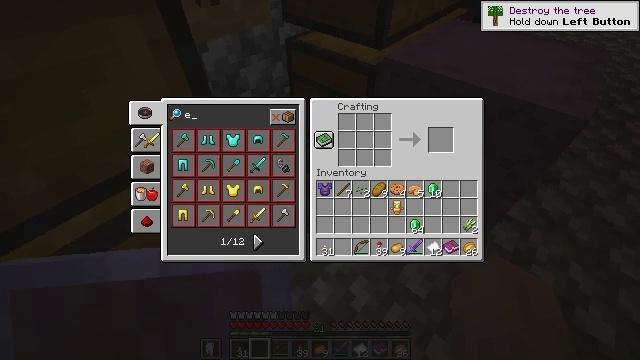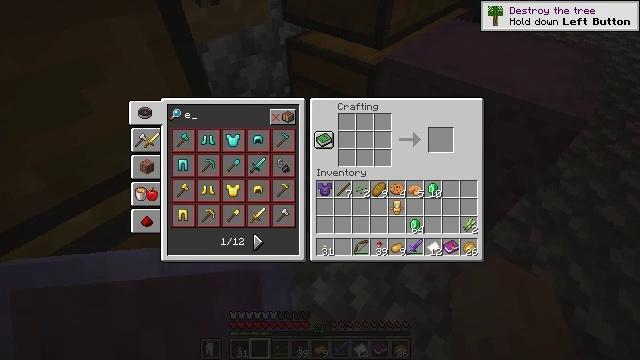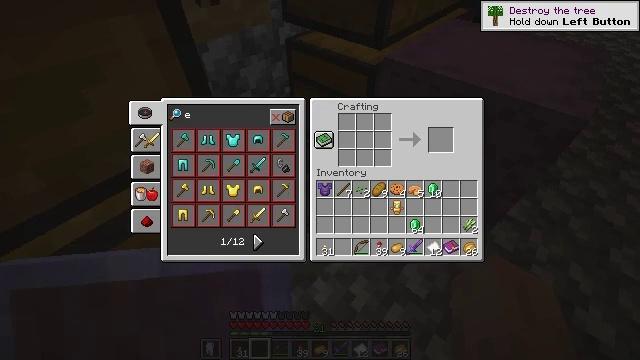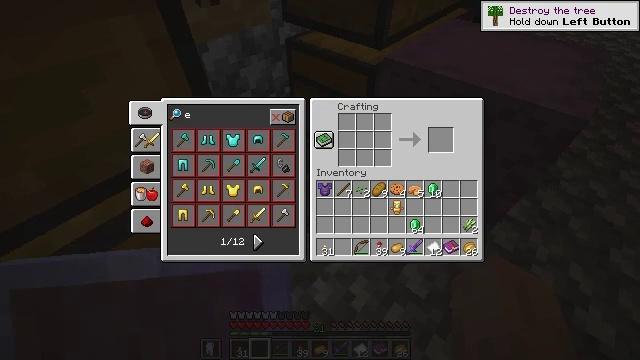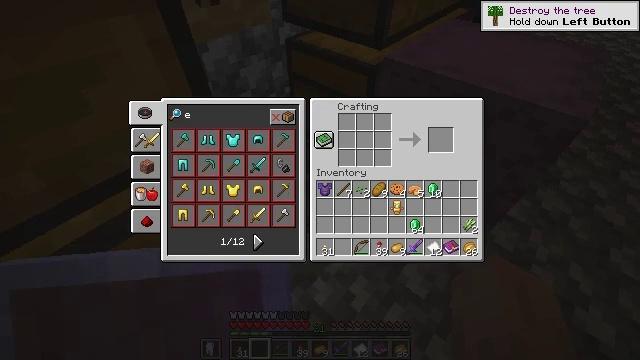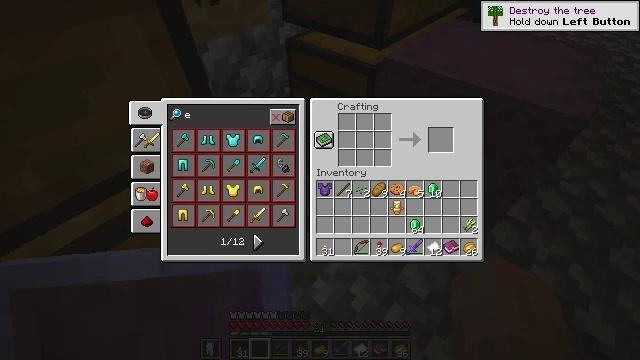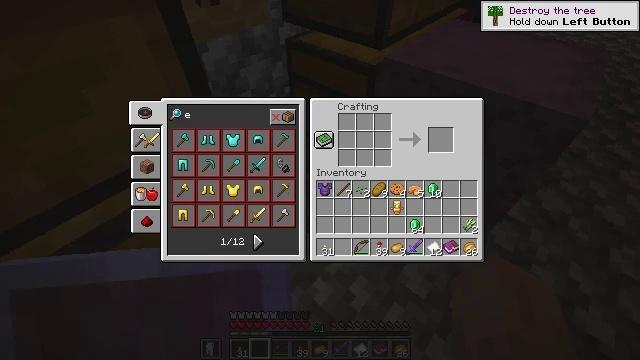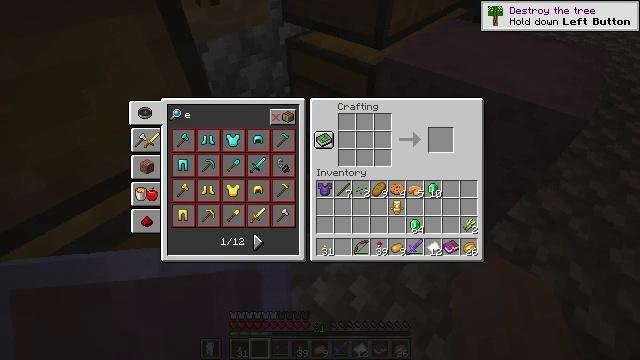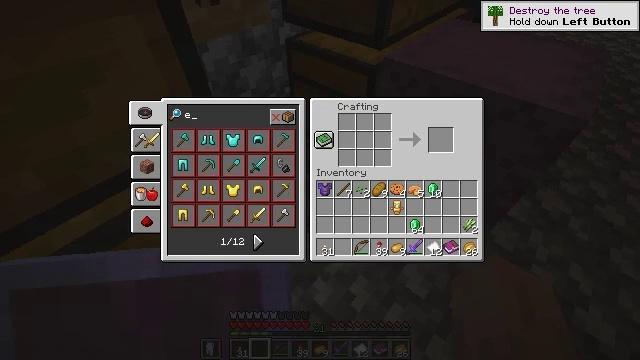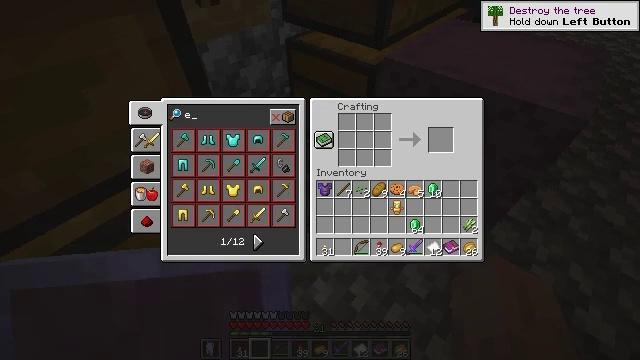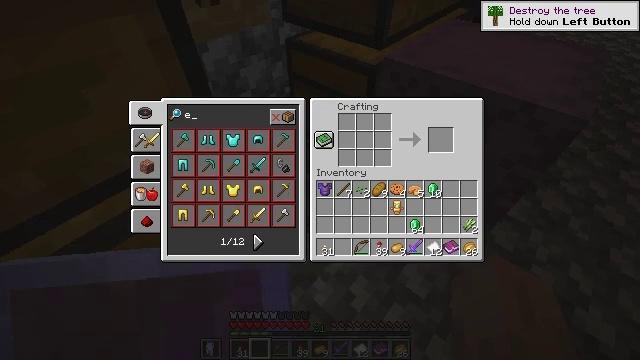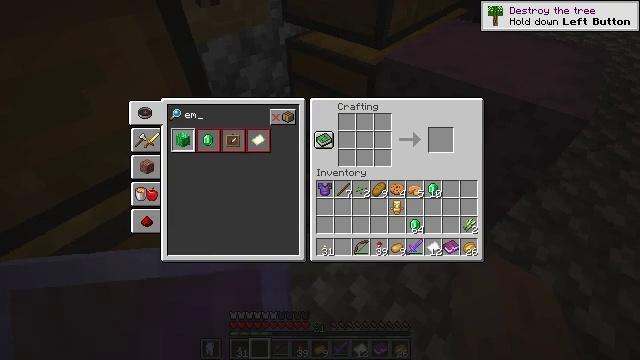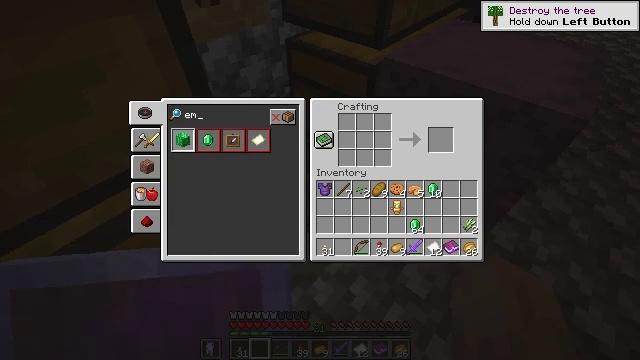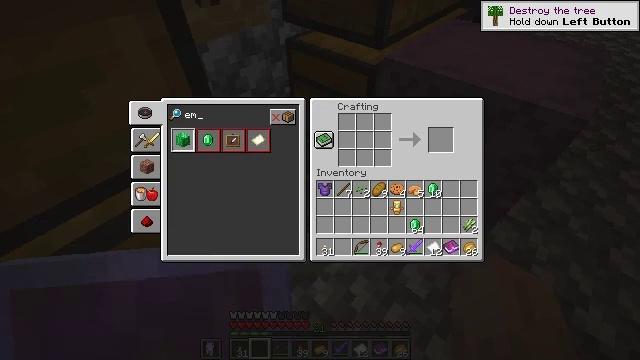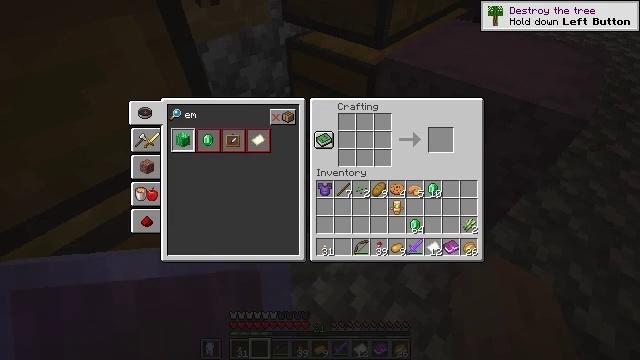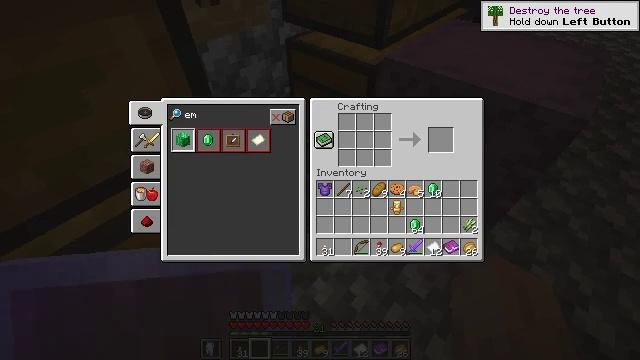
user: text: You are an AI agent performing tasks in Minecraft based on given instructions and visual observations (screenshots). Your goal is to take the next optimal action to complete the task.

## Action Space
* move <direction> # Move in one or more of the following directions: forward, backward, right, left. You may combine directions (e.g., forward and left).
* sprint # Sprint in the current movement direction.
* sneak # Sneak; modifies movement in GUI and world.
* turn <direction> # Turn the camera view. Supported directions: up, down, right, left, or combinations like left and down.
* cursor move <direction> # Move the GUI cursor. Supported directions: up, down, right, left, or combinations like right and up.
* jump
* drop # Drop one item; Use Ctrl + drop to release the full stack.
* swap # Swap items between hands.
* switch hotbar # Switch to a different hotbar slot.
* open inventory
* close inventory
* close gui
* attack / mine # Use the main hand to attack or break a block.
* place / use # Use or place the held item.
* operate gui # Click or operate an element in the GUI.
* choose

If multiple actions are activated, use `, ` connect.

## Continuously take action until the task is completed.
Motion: motion action
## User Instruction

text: Combine emeralds to craft an emerald block.
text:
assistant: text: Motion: close inventory
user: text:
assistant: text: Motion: close inventory
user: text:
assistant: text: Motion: open gui
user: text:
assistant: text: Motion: no_op
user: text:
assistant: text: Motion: no_op
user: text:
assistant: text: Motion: no_op
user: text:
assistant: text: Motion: no_op
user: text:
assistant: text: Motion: no_op
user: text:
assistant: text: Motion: no_op
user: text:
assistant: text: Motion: no_op
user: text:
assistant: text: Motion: no_op
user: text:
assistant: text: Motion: no_op
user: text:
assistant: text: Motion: no_op
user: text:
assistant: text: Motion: no_op
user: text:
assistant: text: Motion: no_op
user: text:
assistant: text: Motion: no_op
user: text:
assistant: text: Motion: no_op
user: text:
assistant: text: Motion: no_op
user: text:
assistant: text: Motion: no_op
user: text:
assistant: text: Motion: no_op
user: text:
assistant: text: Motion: no_op
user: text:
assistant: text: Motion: no_op
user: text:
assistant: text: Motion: no_op
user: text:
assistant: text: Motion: no_op
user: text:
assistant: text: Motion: no_op
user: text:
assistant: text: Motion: no_op
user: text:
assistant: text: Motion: no_op
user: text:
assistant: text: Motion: no_op
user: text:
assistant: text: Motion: no_op
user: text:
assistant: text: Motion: no_op